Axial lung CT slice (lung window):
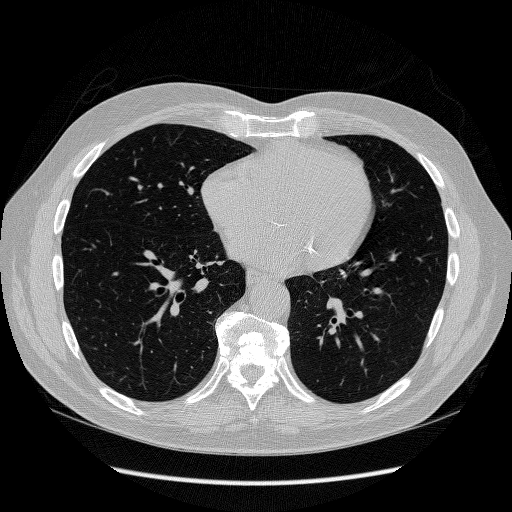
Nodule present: no